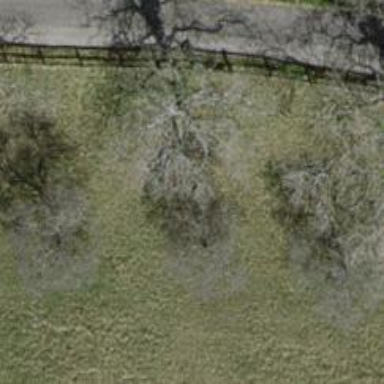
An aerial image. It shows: Row of trees in natural setting.